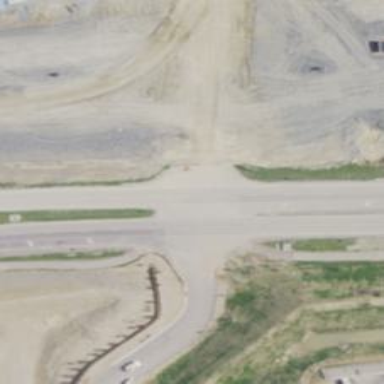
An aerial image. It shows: Marked road crossing.